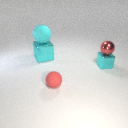
small cyan metal cube in front of large cyan metal cube